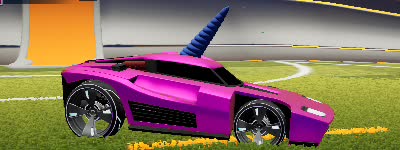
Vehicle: breakout